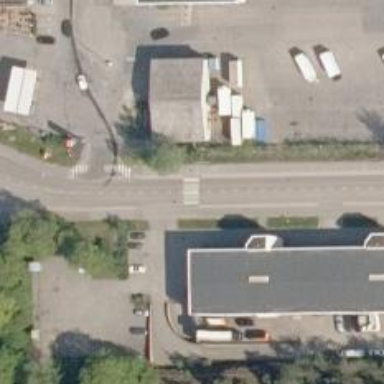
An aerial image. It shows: Asphalt cycleway.